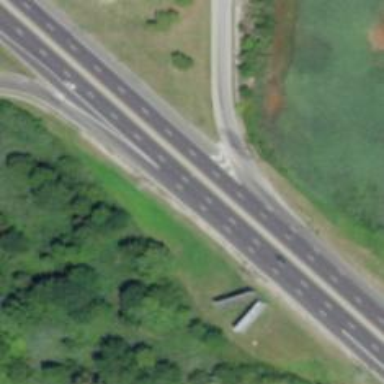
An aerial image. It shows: Asphalt trunk link road.